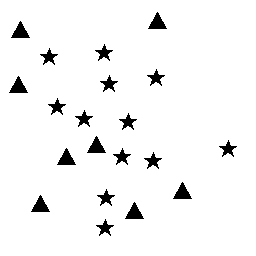
Squares: 0
Triangles: 8
Stars: 12
Total shapes: 20